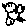
Label: bird